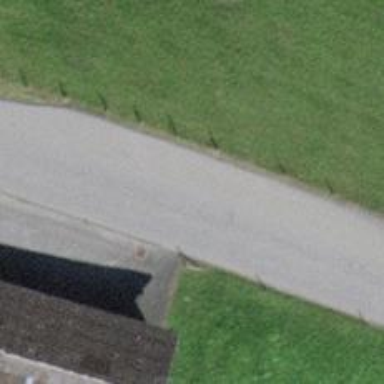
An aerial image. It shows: Passing place on the road.